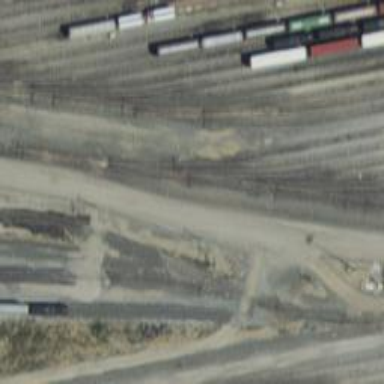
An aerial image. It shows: Railway yard.